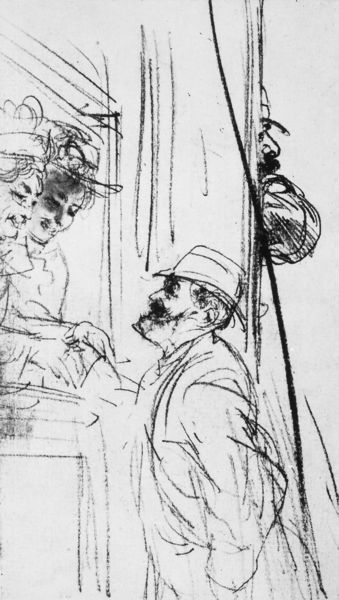
Titel: Abschied am Zug
Künstler: Adolph Menzel
Institution: Berlin, Staatliche Museen - Preußischer Kulturbesitz
Schlagwörter: hand, mann, schatten, weiß, frauen, ausschnitt, damen, fenster, frau, hut, hüte, lampe, laterne, mund, nase, profil, schwarz, skizze, zeichnung, blick, gespräch, bart, schnurrbart, wand, augen, gesicht, stehen, herr, hände, mantel, paar, balkon, lächeln, fassade, zwei, studie, zug, kutsche, loge, weib, weiber, detail, krempe, striche, lachen, tusche, abschied, linie, kohle, schwarzweiß, strich, bleistift, hallo, entwurf, verhandlung, ländlich, begrüßung, shwarz, waagen, grüßen, tuschezeichnung, lauscher, händeschütteln, handschlag, verabschieden, begrüßen, abteil, 1910, durchgeschrichen, handcshlag